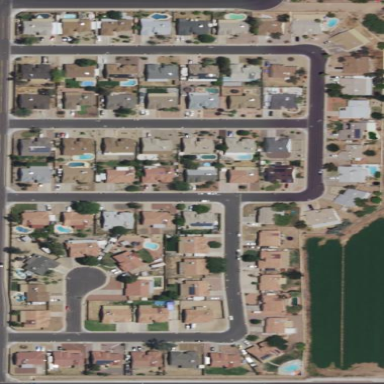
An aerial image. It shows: Residential area consisting of single-family homes.